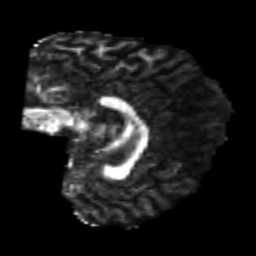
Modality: FA
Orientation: sagittal
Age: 25
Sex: male
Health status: healthy
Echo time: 0.074 s